Question: Hi i am using following code to share message using IOS6 native lib
'''
if([SLComposeViewController isAvailableForServiceType:SLServiceTypeFacebook])
{
SLComposeViewController *mySLComposerSheet = [SLComposeViewController composeViewControllerForServiceType:SLServiceTypeFacebook];
[mySLComposerSheet setInitialText:@"Good morning all"];
//[mySLComposerSheet addImage:[UIImage imageNamed:@"img1.png"]];
[mySLComposerSheet addURL:[NSURL URLWithString:@"http://www.google.com/"]];
[self.superViewController presentViewController:mySLComposerSheet animated:YES completion:nil];
[mySLComposerSheet setCompletionHandler:^(SLComposeViewControllerResult result) {
NSString *output = @"";
switch (result) {
case SLComposeViewControllerResultCancelled:
output = @"ACtionCancelled";
break;
case SLComposeViewControllerResultDone:
output = @"Post Successfull";
break;
default:
break;
}
UIAlertView *alert = [[UIAlertView alloc] initWithTitle:@"Facebook Message" message:output delegate:nil cancelButtonTitle:@"Ok" otherButtonTitles:nil];
[alert show];
}];
}
'''
it is successfully posted But in my facebook it is showing via IOS but i want to display my application name. I followed all steps when i am creating app id on facebook developer zone
> How to change IOS to my application name?

I also tried this code <URL>
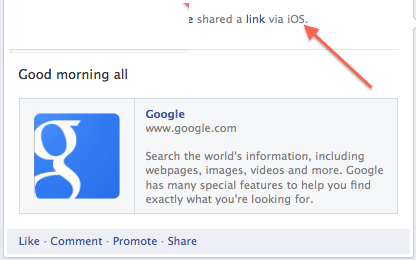
Answer: When using 'SLComposeViewController' you cannot change the "via" name, it will always show "iOS" as the source.
You are required to use the Facebook iOS SDK and set up your own custom compose view instead of using the native SLComposeViewController.
Facebook's 3.5+ SDK offers a number of great solutions, such as the <URL>, which uses the native Facebook and open graph.